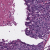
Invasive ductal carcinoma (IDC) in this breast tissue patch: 0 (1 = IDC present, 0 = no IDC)